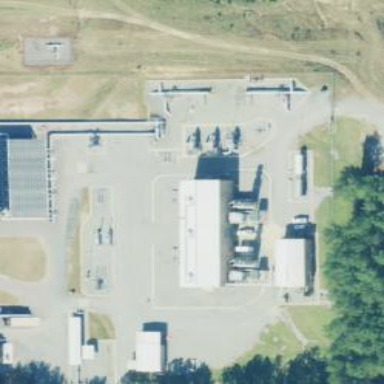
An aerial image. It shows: Industrial area with compression substation. The area is enclosed by fence.